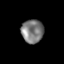
Tissue: skin
Cell type: Epithelial cells
Senescence score: 0.282
Nuclear area (px): 510
Mean DAPI intensity: 123.376